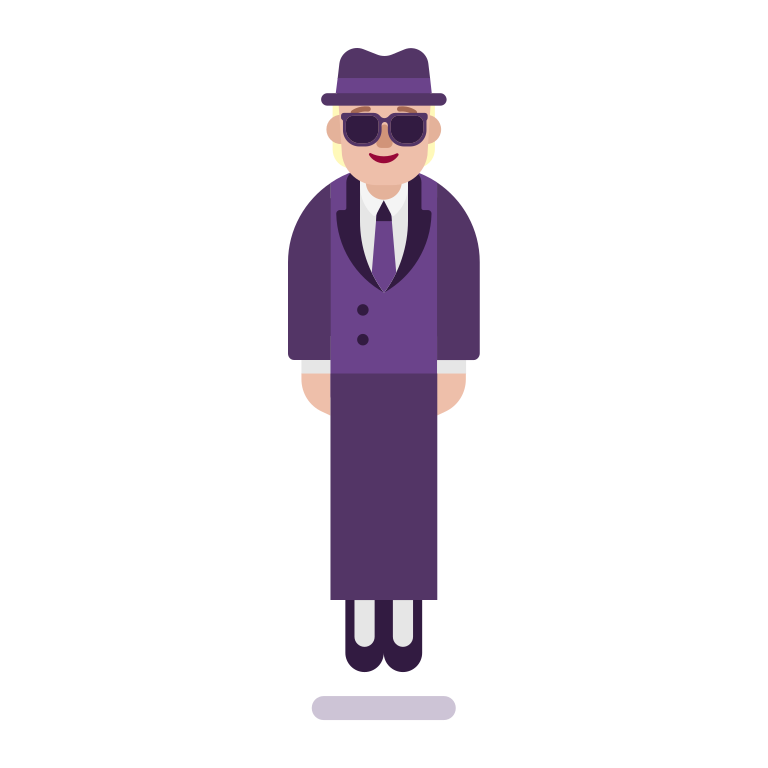
person in suit levitating flat  light